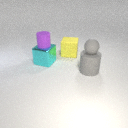
large gray rubber cylinder in front of large cyan metal cube